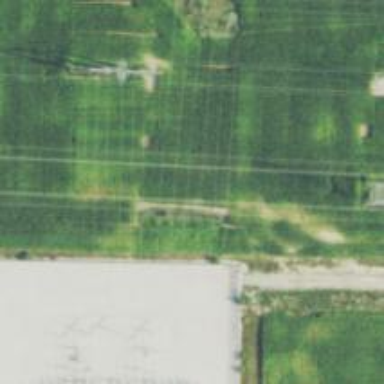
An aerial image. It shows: Triple tower power pole.